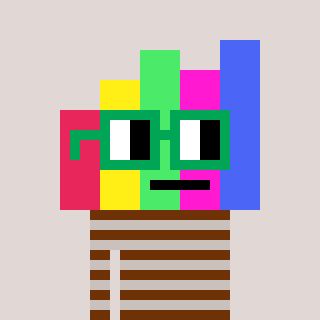
a pixel art character with square green glasses, a bar chart-shaped head and a foggrey-colored body on a warm background